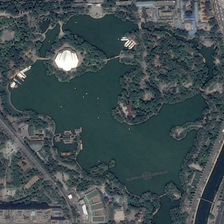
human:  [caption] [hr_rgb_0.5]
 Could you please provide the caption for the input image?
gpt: many green trees are around an irregular pond in a park near a river .

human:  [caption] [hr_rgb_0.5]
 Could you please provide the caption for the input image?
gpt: many green trees are around an irregular pond in a park near a river .

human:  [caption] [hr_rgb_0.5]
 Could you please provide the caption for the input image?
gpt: many green trees are around an irregular pond in a park near a river .

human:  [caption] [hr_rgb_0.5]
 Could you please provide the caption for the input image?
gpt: many green trees are around an irregular pond in a park near a river .

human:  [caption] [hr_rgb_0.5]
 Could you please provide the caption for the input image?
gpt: many green trees are around an irregular pond in a park near a river .